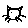
Label: cat